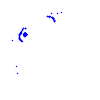
Particle: electron